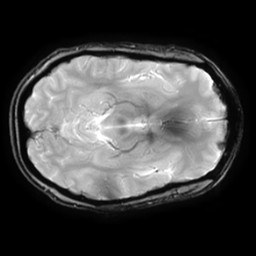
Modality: T2starw
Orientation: axial
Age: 35
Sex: male
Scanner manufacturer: ge
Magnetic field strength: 3 T
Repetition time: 0.65 s
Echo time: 0.02 s